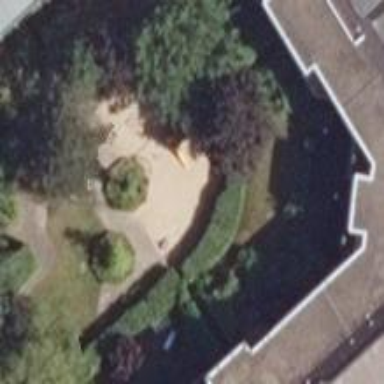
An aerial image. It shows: Playground area for leisure land.